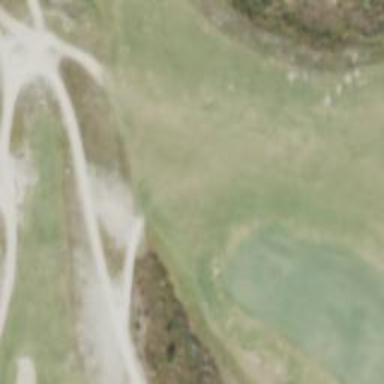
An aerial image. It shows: Footway that resembles golf path.